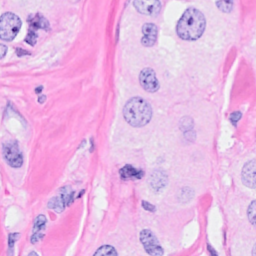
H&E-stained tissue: Breast